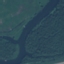
Land use / land cover: River